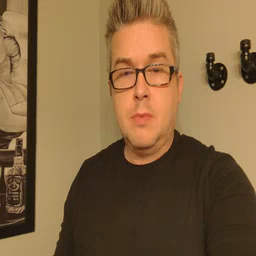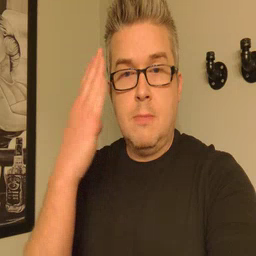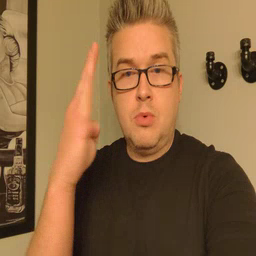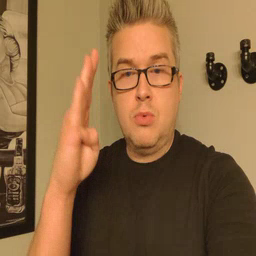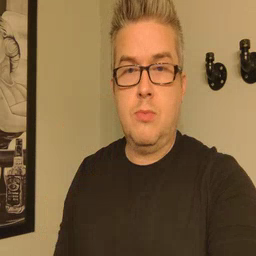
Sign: blue